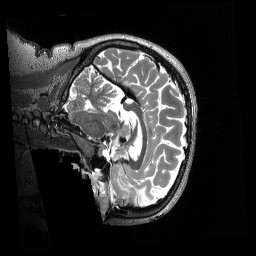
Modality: T2w
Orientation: sagittal
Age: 34
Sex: female
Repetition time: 3.2 s
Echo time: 0.563 s